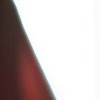
Label: sunburn